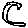
Label: moon